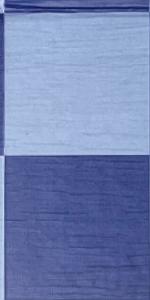
Label: Empty